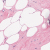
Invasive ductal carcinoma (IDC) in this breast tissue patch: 0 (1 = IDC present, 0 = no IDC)